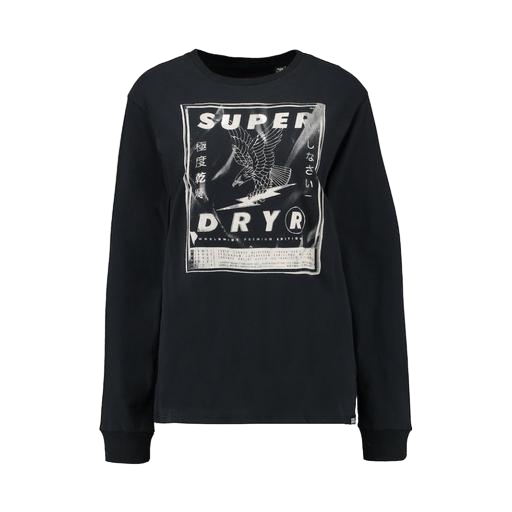
long-sleeve tee, longsleeve t-shirt, l/s tee, white background